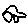
Label: car